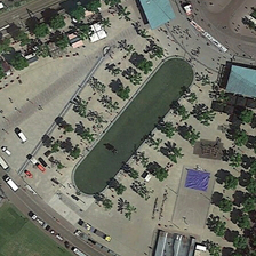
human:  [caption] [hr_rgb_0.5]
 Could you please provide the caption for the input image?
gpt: Many vehicles in the road in the flow never flow.

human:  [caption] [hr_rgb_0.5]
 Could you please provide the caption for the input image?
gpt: Three green beds are in the center of the square.

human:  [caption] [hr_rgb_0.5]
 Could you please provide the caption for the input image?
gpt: There are four green flower beds in the middle of the square.

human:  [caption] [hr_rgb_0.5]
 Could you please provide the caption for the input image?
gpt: four green flowers are in the center of the square.

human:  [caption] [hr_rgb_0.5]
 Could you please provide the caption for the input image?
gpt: Many vehicles on the road in the stream never stop flowing.